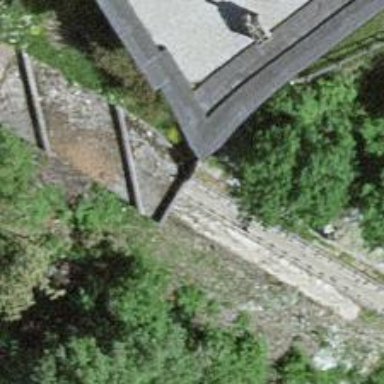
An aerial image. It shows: Funicular railway.